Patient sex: M
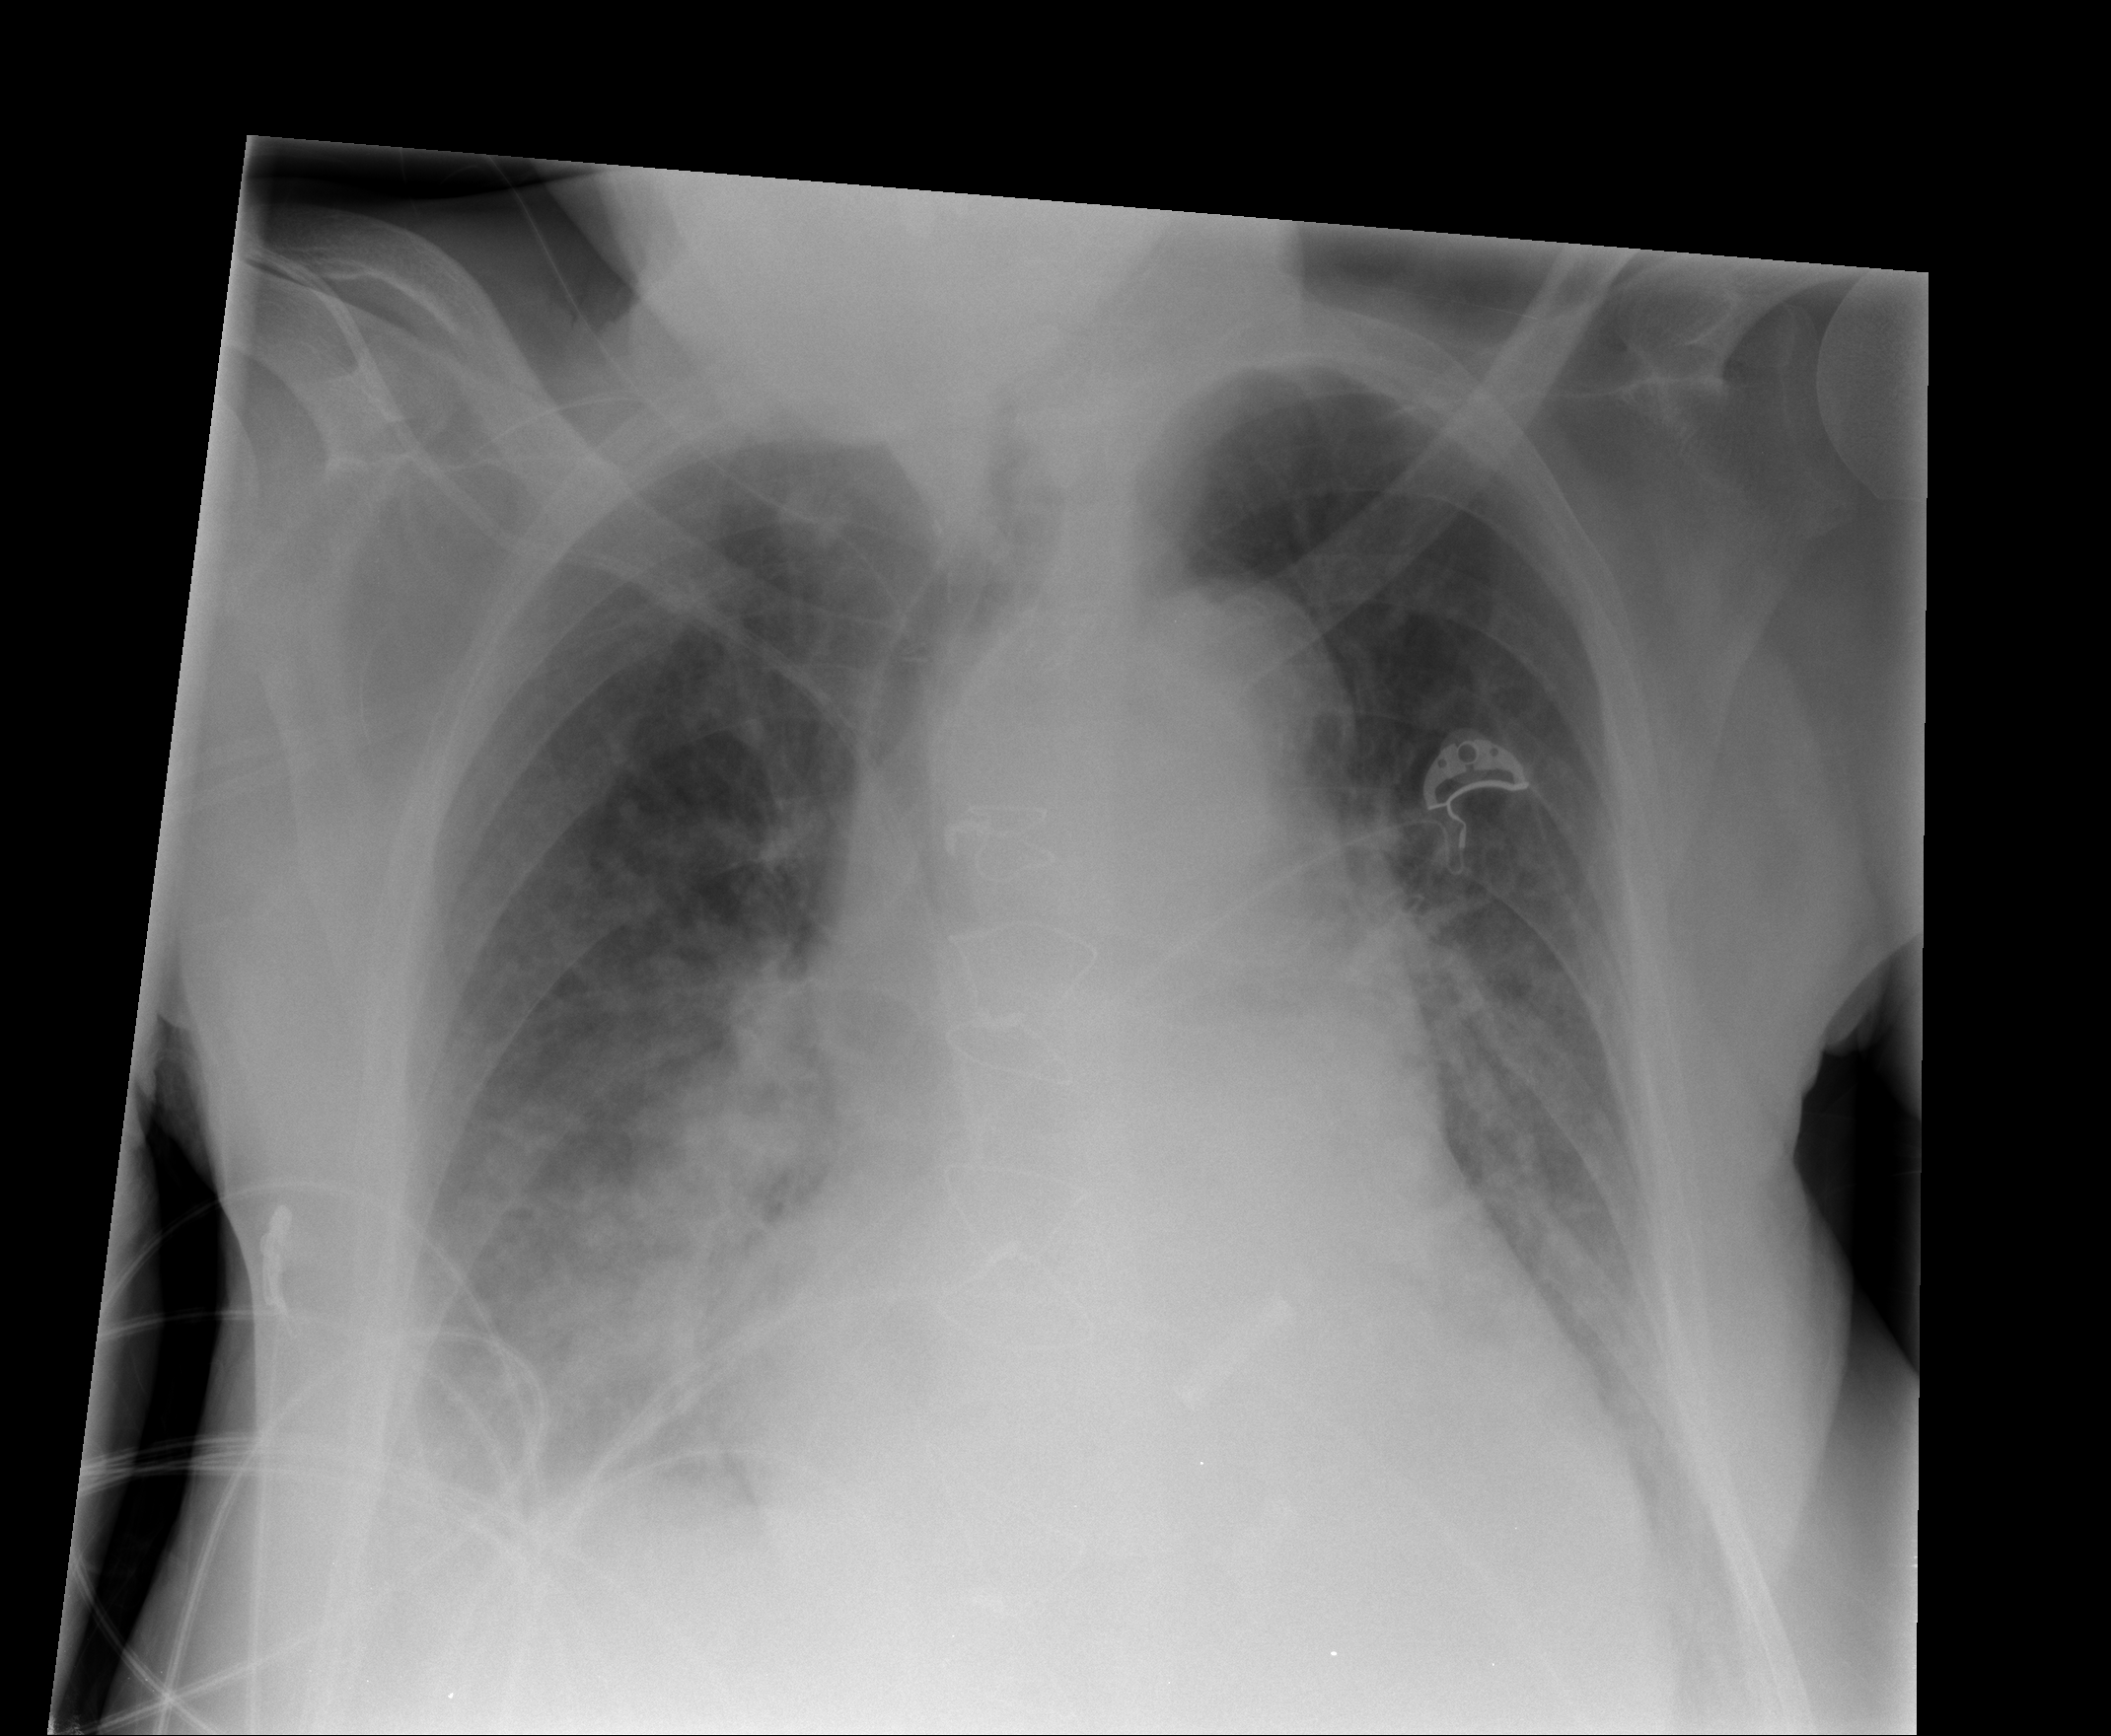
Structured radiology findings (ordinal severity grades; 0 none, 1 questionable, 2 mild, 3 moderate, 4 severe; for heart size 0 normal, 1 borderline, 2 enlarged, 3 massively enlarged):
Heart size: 2
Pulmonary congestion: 2
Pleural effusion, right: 2
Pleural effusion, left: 0
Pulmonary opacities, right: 2
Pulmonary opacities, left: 0
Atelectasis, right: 0
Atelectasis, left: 0